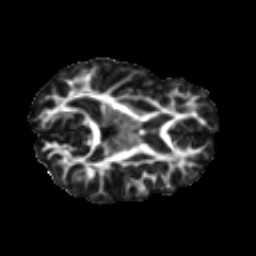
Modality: FA
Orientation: axial
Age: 14
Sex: male
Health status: ill
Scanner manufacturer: ge
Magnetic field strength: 3 T
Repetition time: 6.752 s
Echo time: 0.079 s